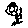
Label: flower